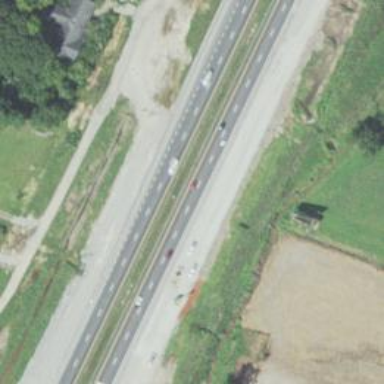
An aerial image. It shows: View of motorway.